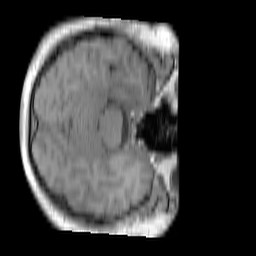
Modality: T1w
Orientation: axial
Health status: ill
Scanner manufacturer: siemens
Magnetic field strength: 3 T
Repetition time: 0.4 s
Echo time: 0.00272 s